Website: walmart
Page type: billing-address
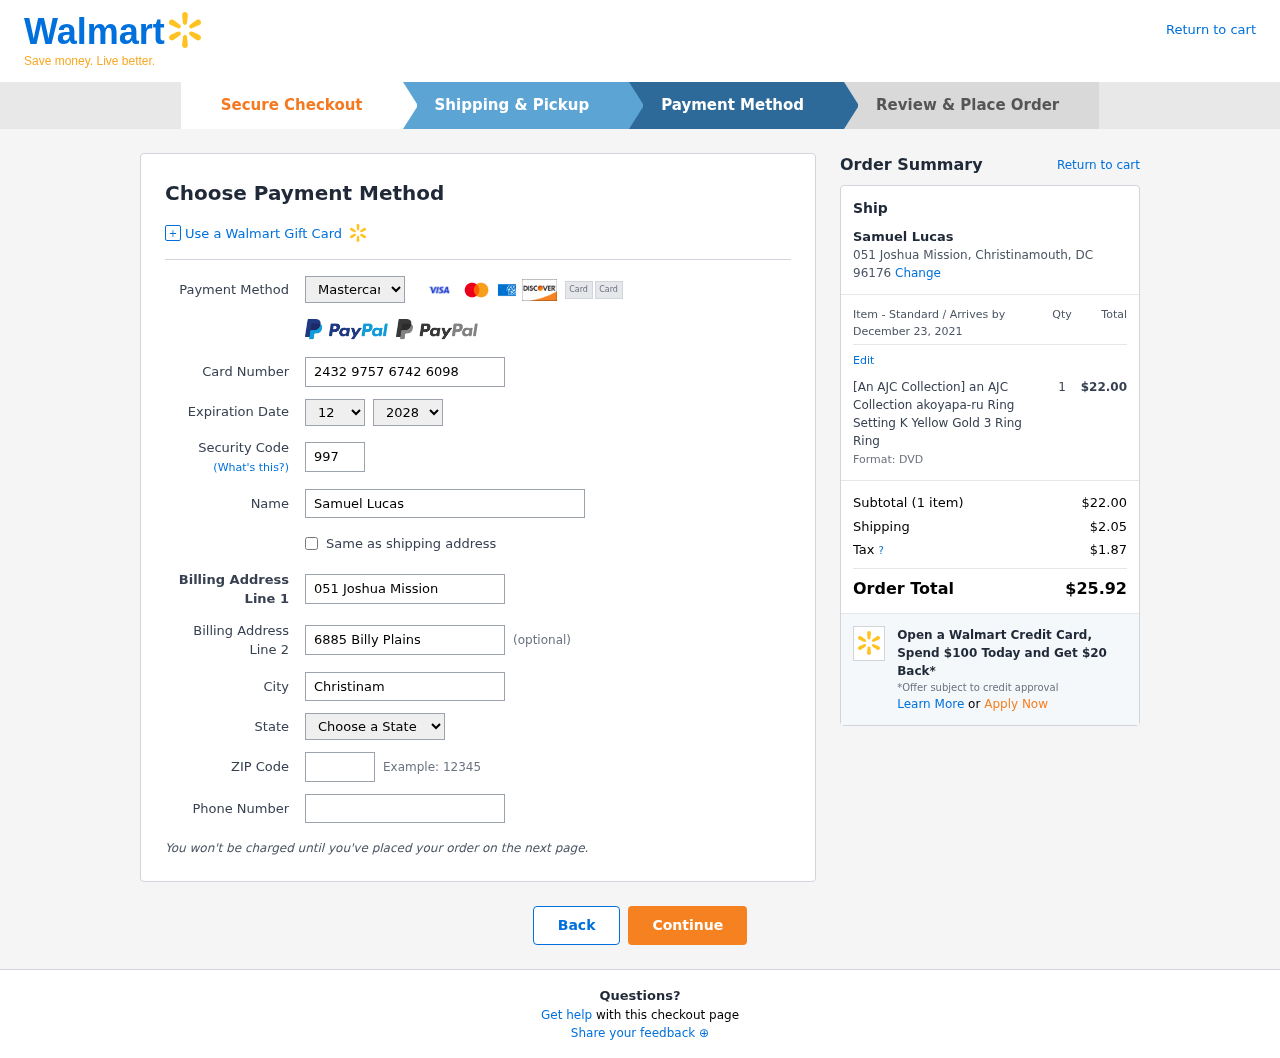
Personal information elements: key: PII_CARD_CVV
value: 997
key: PII_CARD_EXPIRY_MONTH
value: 12
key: PII_CARD_EXPIRY_YEAR
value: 28
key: PII_CARD_NUMBER
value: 2432 9757 6742 6098
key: PII_CARD_TYPE
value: Mastercard
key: PII_CITY
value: Christinamouth
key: PII_CITY_STATE_ZIP
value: Christinamouth, DC 96176
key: PII_FULLNAME
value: Samuel Lucas
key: PII_PHONE
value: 3683538341
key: PII_POSTCODE
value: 96176
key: PII_STATE
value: DC
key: PII_STREET
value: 051 Joshua Mission
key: PII_STREET2
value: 6885 Billy Plains
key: PII_FULLNAME2
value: Samuel Lucas
Product elements: key: PRODUCT1_NAME
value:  [An AJC Collection] an AJC Collection akoyapa-ru Ring Setting K Yellow Gold 3 Ring Ring
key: PRODUCT1_PRICE
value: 22
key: PRODUCT1_QUANTITY
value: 1
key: PRODUCT1_DESC
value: Format: DVD
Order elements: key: ORDER_DELIVERY_DATE
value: December 23, 2021
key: ORDER_NUM_ITEMS
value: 1
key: ORDER_SUBTOTAL
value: $22.00
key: ORDER_SHIPPING_COST
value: $2.05
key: ORDER_TAX
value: $1.87
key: ORDER_TOTAL
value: $25.92